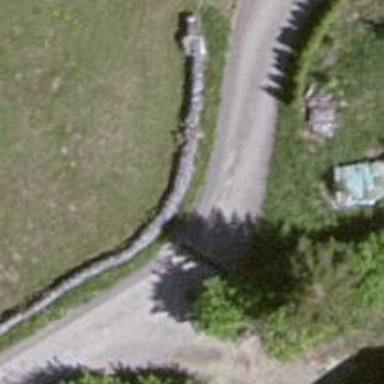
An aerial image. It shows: Wall is shown in the image.